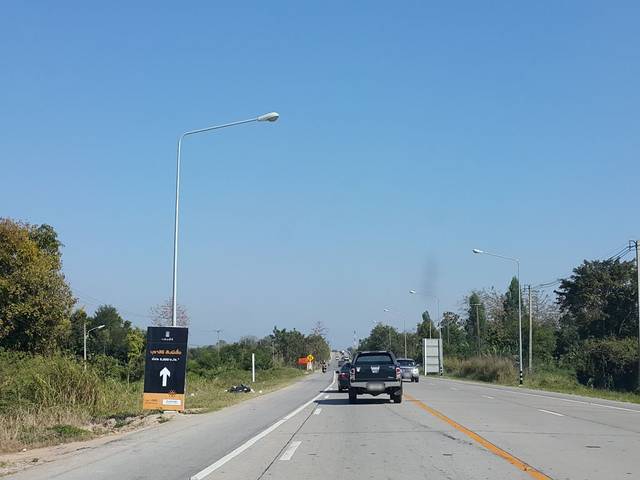
Region: Thailand
Coordinates: 18.867, 98.969